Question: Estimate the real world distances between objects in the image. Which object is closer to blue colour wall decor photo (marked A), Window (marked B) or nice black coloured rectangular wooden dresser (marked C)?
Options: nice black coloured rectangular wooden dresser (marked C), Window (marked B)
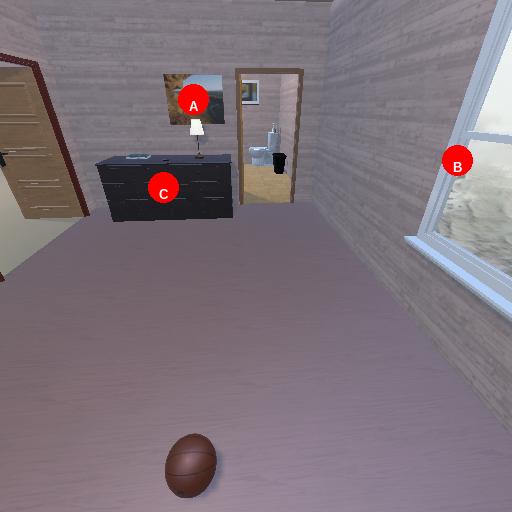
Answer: nice black coloured rectangular wooden dresser (marked C)